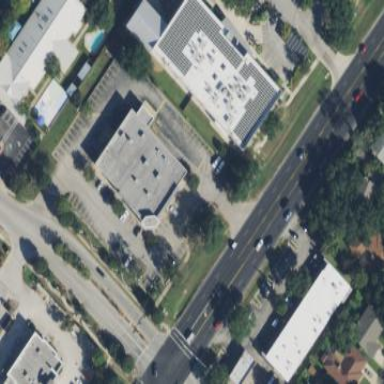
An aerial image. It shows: Building.